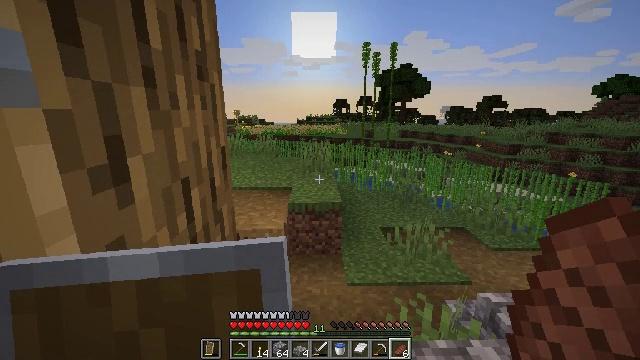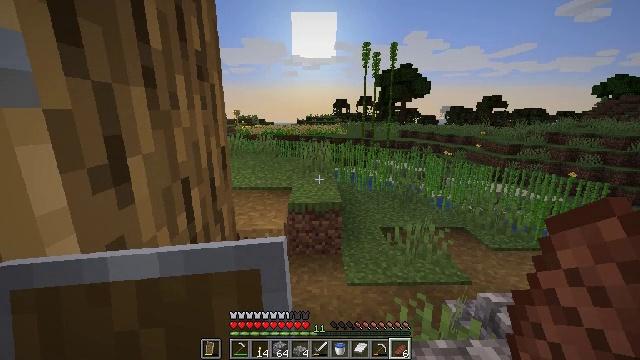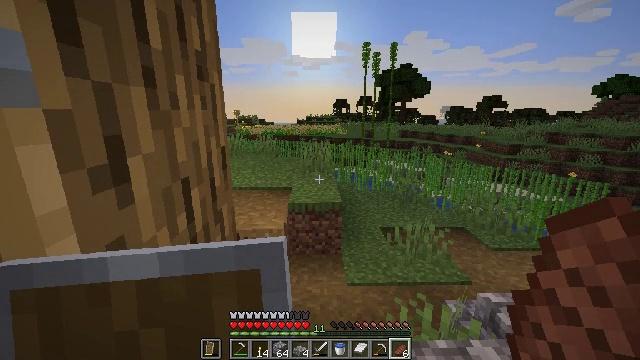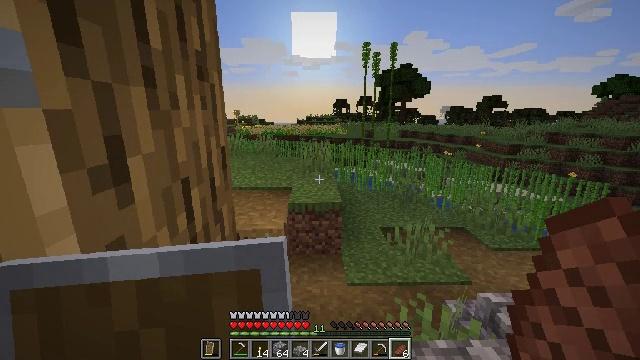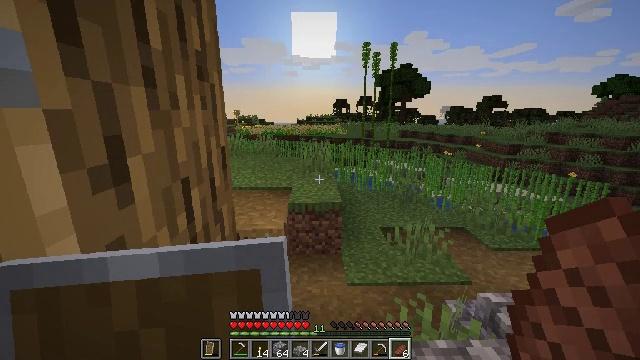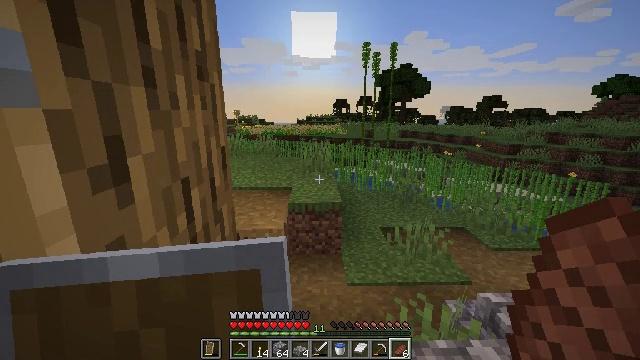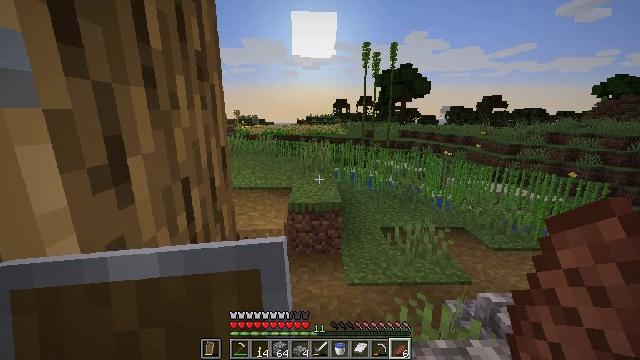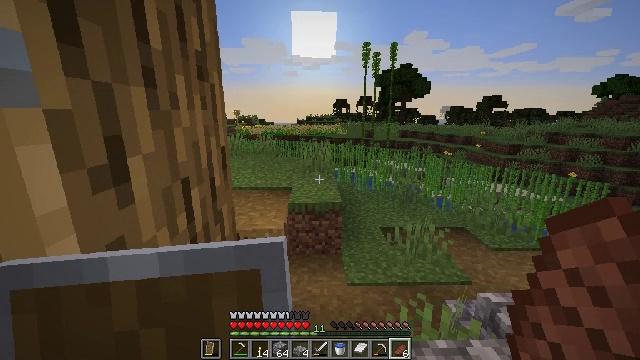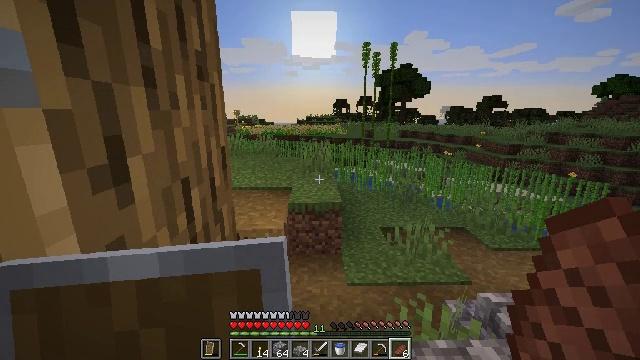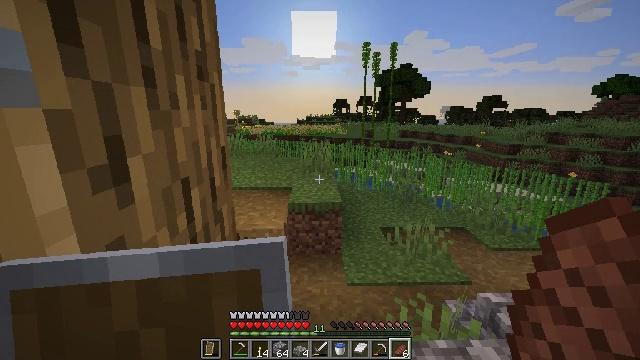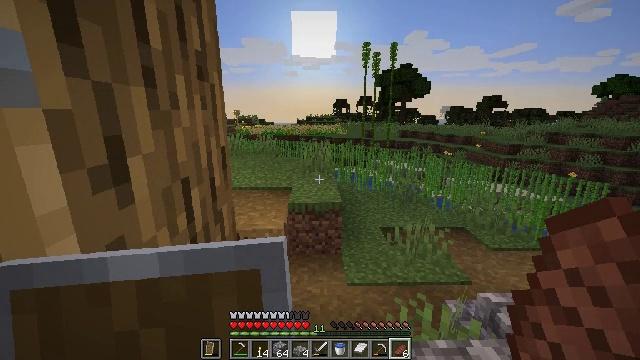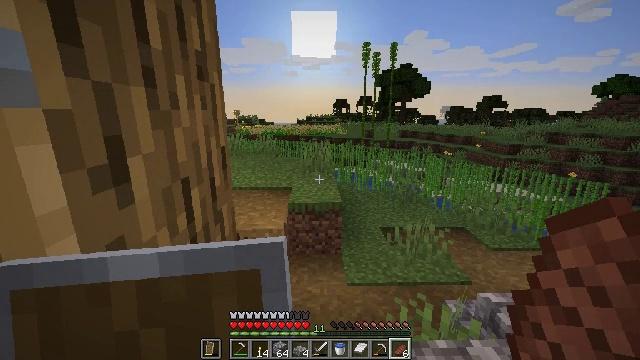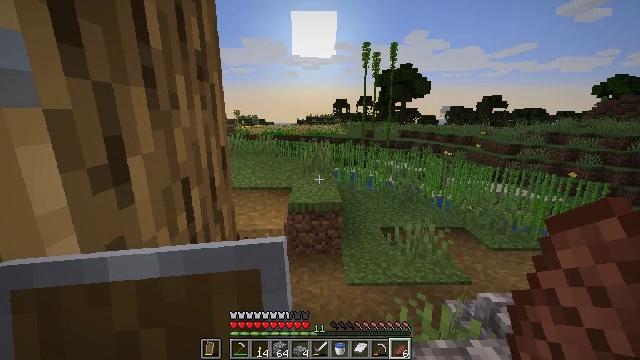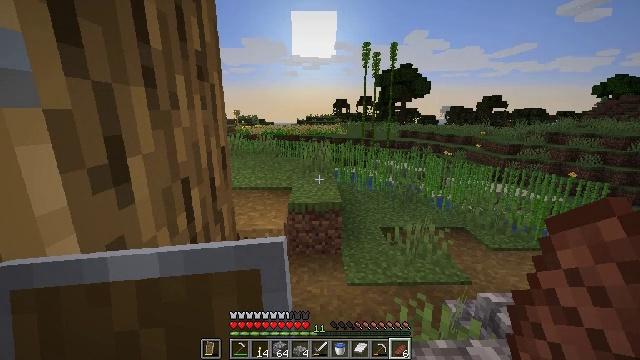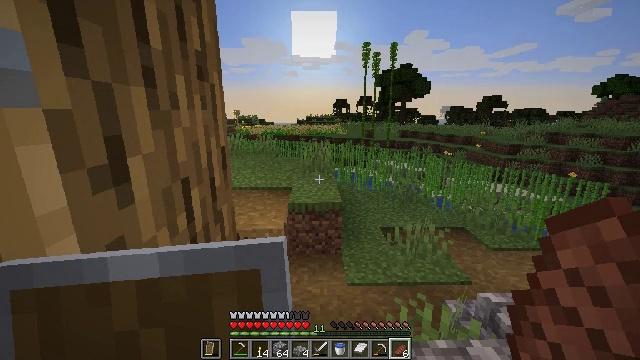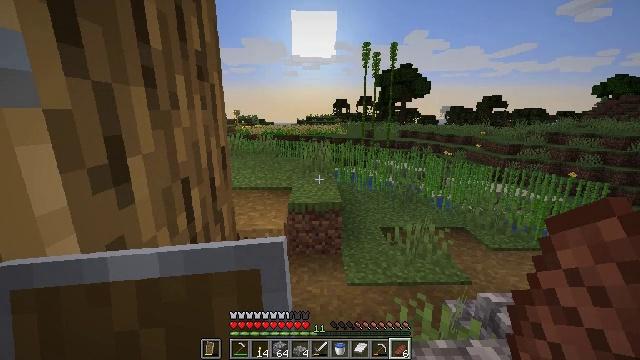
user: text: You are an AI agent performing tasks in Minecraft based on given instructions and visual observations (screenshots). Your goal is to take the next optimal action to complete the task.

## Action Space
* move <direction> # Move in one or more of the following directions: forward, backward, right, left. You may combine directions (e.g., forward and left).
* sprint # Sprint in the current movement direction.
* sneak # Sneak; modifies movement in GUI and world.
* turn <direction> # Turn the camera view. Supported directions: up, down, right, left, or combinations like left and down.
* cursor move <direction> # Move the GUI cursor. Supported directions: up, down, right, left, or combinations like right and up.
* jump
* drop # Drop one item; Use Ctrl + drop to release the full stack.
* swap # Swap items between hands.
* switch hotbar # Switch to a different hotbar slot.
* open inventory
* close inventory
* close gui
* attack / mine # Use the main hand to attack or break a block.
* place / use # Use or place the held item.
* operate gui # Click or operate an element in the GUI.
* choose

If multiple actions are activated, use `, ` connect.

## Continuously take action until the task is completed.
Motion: motion action
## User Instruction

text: Dig up the farmland.
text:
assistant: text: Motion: no_op
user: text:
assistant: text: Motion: no_op
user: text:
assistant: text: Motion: no_op
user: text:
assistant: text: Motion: no_op
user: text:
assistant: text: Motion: no_op
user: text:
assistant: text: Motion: no_op
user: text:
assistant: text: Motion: no_op
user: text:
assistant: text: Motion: no_op
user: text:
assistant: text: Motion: no_op
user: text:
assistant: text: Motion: no_op
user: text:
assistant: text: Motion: no_op
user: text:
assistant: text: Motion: no_op
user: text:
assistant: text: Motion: no_op
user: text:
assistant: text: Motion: no_op
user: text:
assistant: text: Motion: no_op
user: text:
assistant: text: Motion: no_op
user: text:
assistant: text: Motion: no_op
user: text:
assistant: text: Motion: no_op
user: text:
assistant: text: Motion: no_op
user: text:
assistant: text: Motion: no_op
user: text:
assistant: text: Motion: no_op
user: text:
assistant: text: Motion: no_op
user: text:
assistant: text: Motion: no_op
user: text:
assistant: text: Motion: no_op
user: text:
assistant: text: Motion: no_op
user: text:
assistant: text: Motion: no_op
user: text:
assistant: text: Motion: no_op
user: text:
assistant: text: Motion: no_op
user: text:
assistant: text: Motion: no_op
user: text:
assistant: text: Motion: no_op